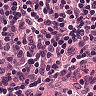
Metastatic tissue present: no